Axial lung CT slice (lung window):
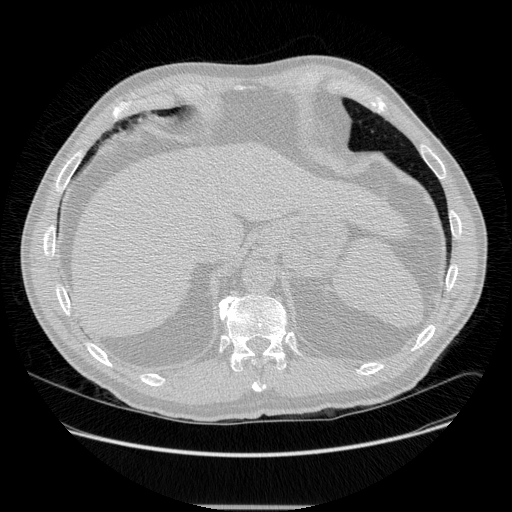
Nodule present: no